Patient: sex M, age 55
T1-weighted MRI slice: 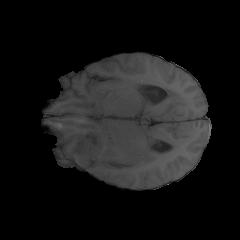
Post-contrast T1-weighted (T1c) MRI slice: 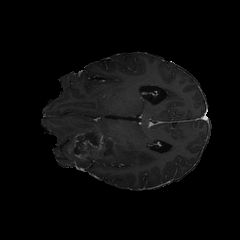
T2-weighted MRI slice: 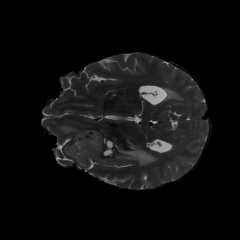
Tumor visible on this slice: yes
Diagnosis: Glioblastoma, IDH-wildtype
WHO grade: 4